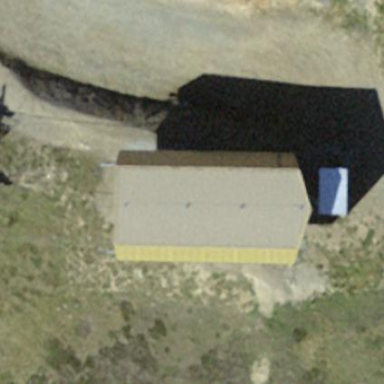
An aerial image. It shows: View of roof of building.